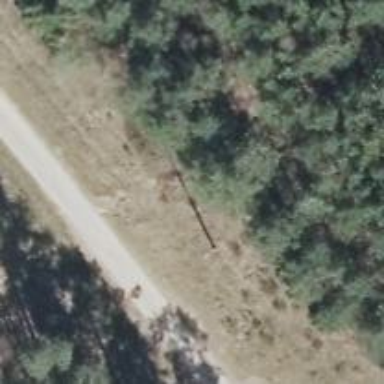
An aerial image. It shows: Power pole.